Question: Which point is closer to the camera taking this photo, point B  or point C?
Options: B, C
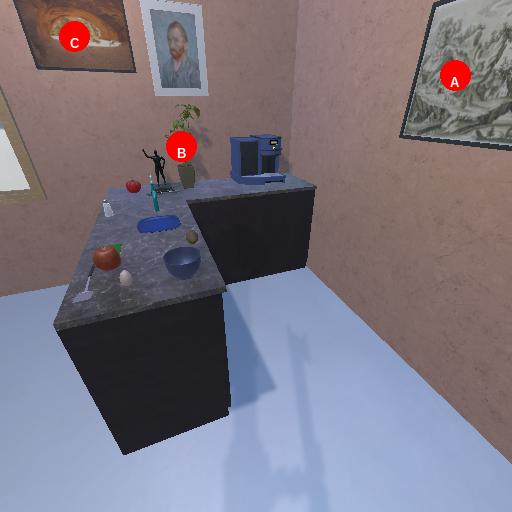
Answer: B